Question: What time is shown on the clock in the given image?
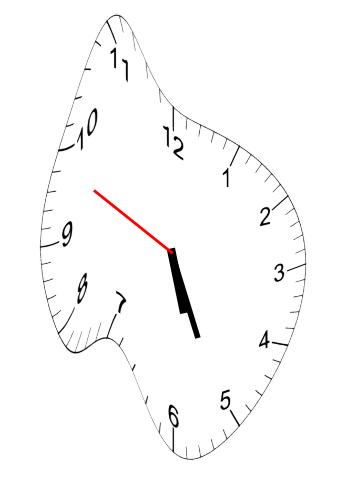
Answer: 05:25:49